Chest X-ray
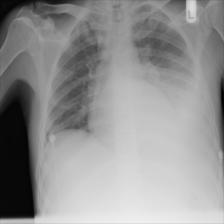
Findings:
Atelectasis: negative
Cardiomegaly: negative
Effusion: positive
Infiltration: positive
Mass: negative
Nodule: negative
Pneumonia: negative
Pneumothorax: negative
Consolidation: negative
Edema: negative
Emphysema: negative
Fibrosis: negative
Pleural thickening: negative
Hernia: negative